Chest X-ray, PA view. Patient: 63 years old, sex F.
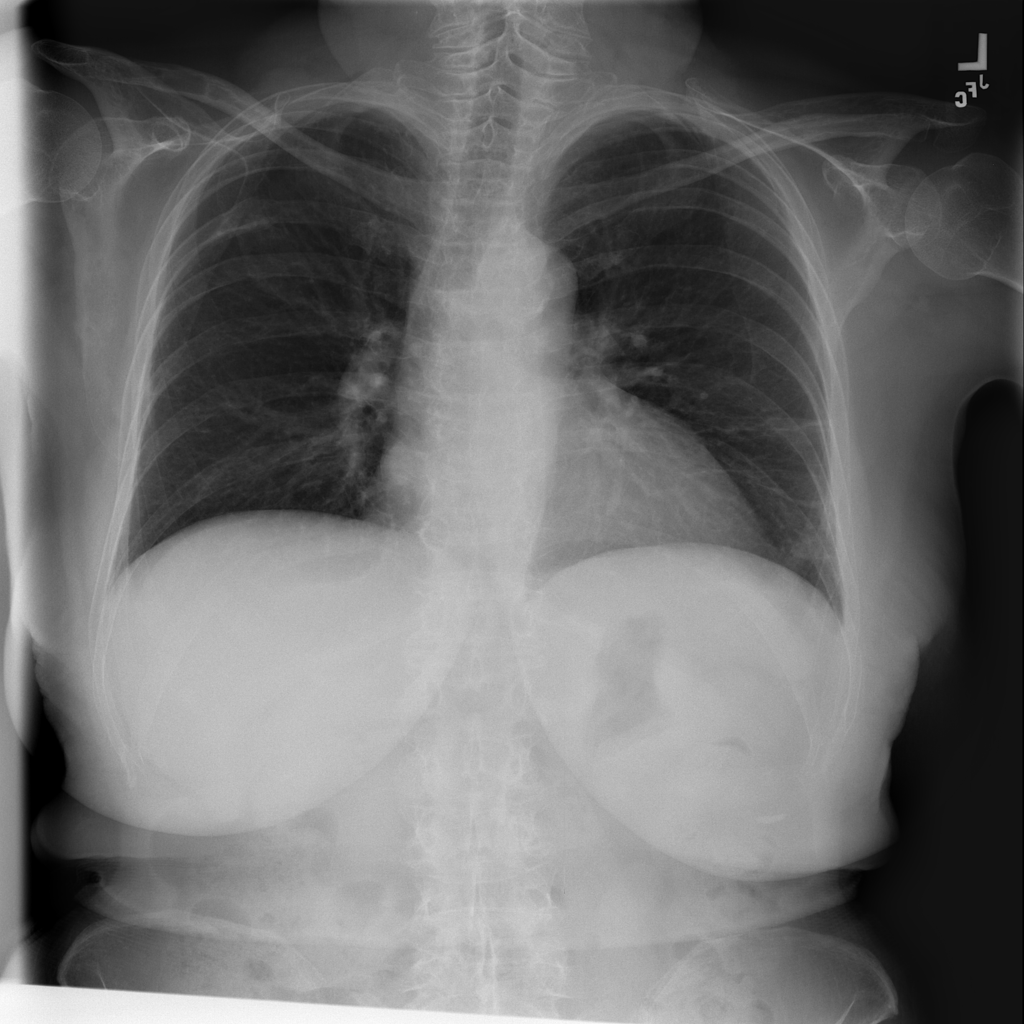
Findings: No Finding